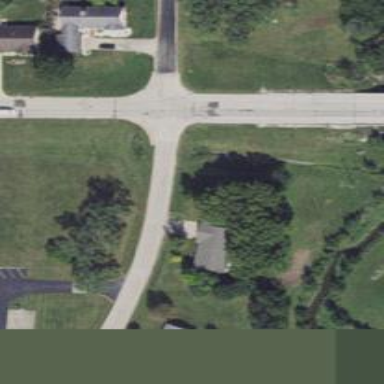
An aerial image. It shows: Road with stop sign.